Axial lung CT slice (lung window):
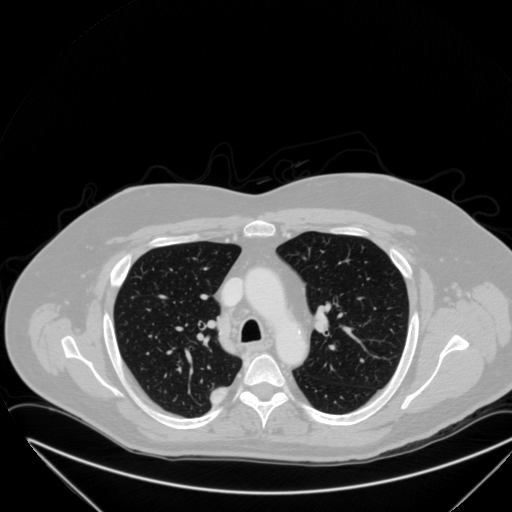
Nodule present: yes
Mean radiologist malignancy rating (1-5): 4